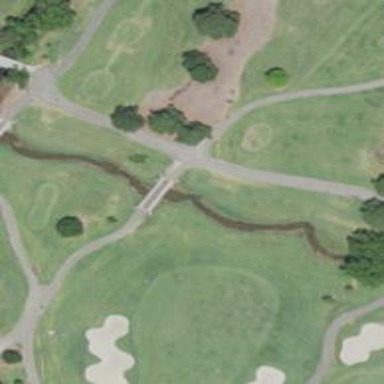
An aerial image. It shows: Pathway for golfing.